Question: I am working on a linked list which I have basically working but I need to extend what I currently have but I am having a problem.
I have a structure which stores outbound call legs from phone calls. I am storing these calls in a linked list which is defined as below:
'''
typedef struct CallLogSearchOutboundStruct
{
char * target;
float duration;
char * cleardownCause;
BOOL allowOverwrite;
struct CallLogSearchOutboundStruct * nextLeg;
} callLogSearchOutboundStruct;
'''
I have the basic code working that I can successfully add a new outbound call onto the end of the linked list using the code below:
'''
void insertOutboundLegToList(callLogSearchOutboundStruct * outboundLeg, char * target, float duration, int cleardown, BOOL overwriteFirstOutboundLegs)
{
f (outboundLeg->target == NULL)
{
outboundLeg->target = strdup(target);
outboundLeg->duration = duration;
outboundLeg->cleardownCause = strdup(setCallResult(cleardown));
outboundLeg->allowOverwrite = FALSE;
outboundLeg->nextLeg = NULL;
}
else
{
if (overwriteFirstOutboundLegs == FALSE)
{
while (outboundLeg->nextLeg != NULL)
{
outboundLeg = outboundLeg->nextLeg;
}
}
if (outboundLeg->nextLeg == NULL)
{
outboundLeg->nextLeg = (callLogSearchOutboundStruct*)malloc(sizeof(callLogSearchOutboundStruct));
outboundLeg = outboundLeg->nextLeg;
outboundLeg->target = strdup(target);
outboundLeg->duration = duration;
outboundLeg->cleardownCause = strdup(setCallResult(cleardown));
outboundLeg->nextLeg = NULL;
}
else
{
outboundLeg->target = NULL;
outboundLeg->duration = 0;
outboundLeg->cleardownCause = NULL;
outboundLeg->target = strdup(target);
outboundLeg->duration = duration;
outboundLeg->cleardownCause = strdup(setCallResult(cleardown));
}
}
}
'''
This code is working however I need to modify it so that if the allowOverwrite flag is set it will then first the first outbound leg in the linked list, overwrite it and set the overwrite for the first leg to false, but all other legs in the list are set to allow overwrite.
Therefore, when a new outbound call needs to be inserted, if the overwrite first leg is set to false, then the program will need to loop through each outbound leg and check if the allow overwrite for that leg is set to true and if so overwrite that leg and then set the overwrite flag to false, then again on the next outbound leg, keep looping through until it sees allow overwrite true, overwrite and set to false, this should continue until the next leg is NULL then it just inserts the outbound leg onto the end as normal.
I think I have the base logic correct however, I seem to keep on NULL'ing the first leg, when I break from the loop so I end up with no outbound legs.
Below is how I have modified the code to try and achieve what I need.
'''
if (overwriteFirstOutboundLegs == TRUE)
{
outboundLeg->target = strdup(target);
outboundLeg->duration = duration;
outboundLeg->cleardownCause = strdup(setCallResult(cleardown));
outboundLeg->allowOverwrite = FALSE;
//Loop through existing outbound legs and set overwrite flag to TRUE
while (outboundLeg->nextLeg != NULL)
{
outboundLeg = outboundLeg->nextLeg;
outboundLeg->allowOverwrite = TRUE;
}
outboundLeg->nextLeg = NULL;
}
else
{
if (outboundLeg->target == NULL)
{
outboundLeg->target = strdup(target);
outboundLeg->duration = duration;
outboundLeg->cleardownCause = strdup(setCallResult(cleardown));
outboundLeg->allowOverwrite = FALSE;
outboundLeg->nextLeg = NULL;
}
else
{
if (outboundLeg->nextLeg == NULL)
{
outboundLeg->nextLeg = (callLogSearchOutboundStruct*)malloc(sizeof(callLogSearchOutboundStruct));
outboundLeg = outboundLeg->nextLeg;
outboundLeg->target = strdup(target);
outboundLeg->duration = duration;
outboundLeg->cleardownCause = strdup(setCallResult(cleardown));
outboundLeg->allowOverwrite = FALSE;
outboundLeg->nextLeg = NULL;
}
else
{
while (outboundLeg->nextLeg != NULL)
{
outboundLeg = outboundLeg->nextLeg;
if (outboundLeg->allowOverwrite == TRUE)
{
break;
}
}
outboundLeg->target = strdup(target);
outboundLeg->duration = duration;
outboundLeg->cleardownCause = strdup(setCallResult(cleardown));
outboundLeg->allowOverwrite = FALSE;
outboundLeg->nextLeg = NULL;
}
}
}
'''
I am calling the function using the following code:
'''
insertOutboundLegToList(outboundCallLegStartPtr, targetBuffer, durationBuffer, atoi(rowReport[cleardownColIndex]), overwriteFirstOutboundLegs);
'''
Attached below is also a diagram showing the flow that I need for inserting a new leg.

Thanks for any help you can provide.
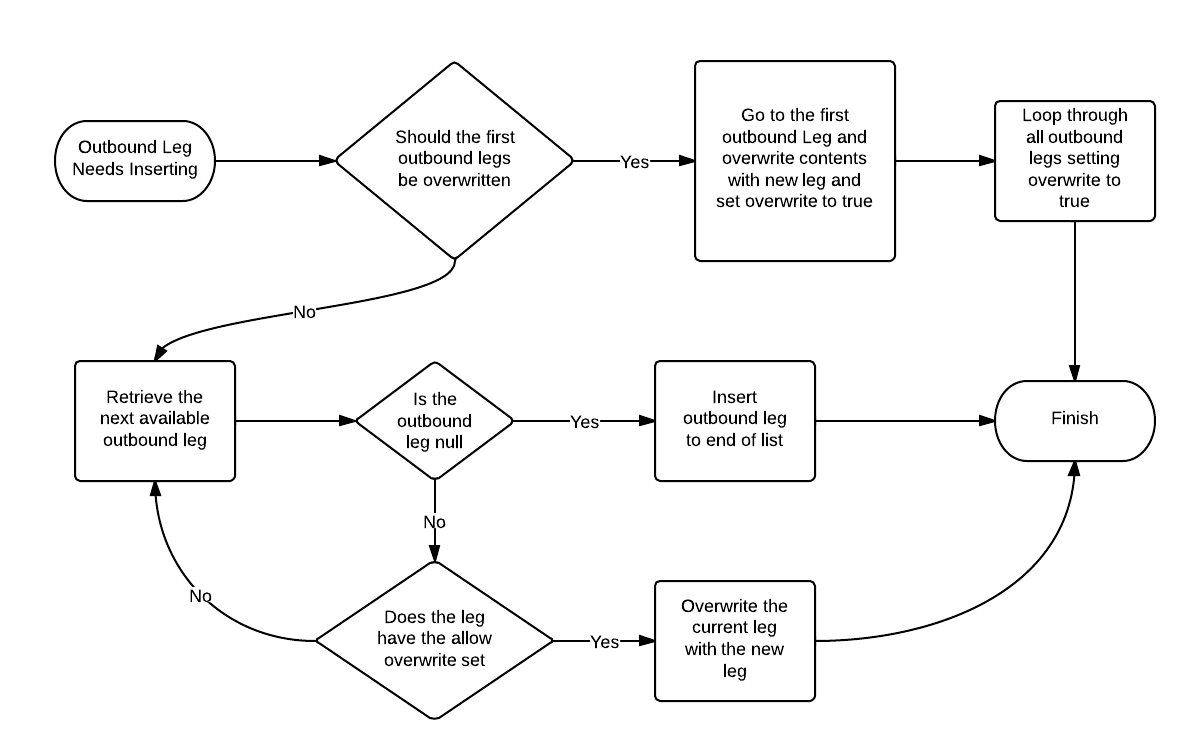
Answer: I find it useful to explore the actual problem with a small program dedicated to the exact problem at hand.
First, I think there is an error or omission in the diagram. I do believe you wish to always clear the 'overwrite' flag for the inserted or replaced leg. So, that's what the following example program does:
'''
#include <stdlib.h>
#include <string.h>
#include <errno.h>
#include <stdio.h>
typedef struct node {
struct node *next;
int overwrite;
int value;
} node;
node *insert(node **const listptr, int value, int overwrite)
{
/* No list specified? */
if (!listptr) {
errno = EINVAL;
return NULL;
}
/* Empty list? */
if (!*listptr) {
node *newnode;
newnode = malloc(sizeof *newnode);
if (!newnode) {
errno = ENOMEM;
return NULL;
}
newnode->next = NULL;
newnode->value = value;
newnode->overwrite = 0;
*listptr = newnode;
return newnode;
}
if (overwrite) {
node *const currnode = *listptr;
node *temp;
/* Overwrite contents */
currnode->value = value;
currnode->overwrite = 0;
/* Set overwrite flag for all nodes that follow */
temp = currnode->next;
while (temp) {
temp->overwrite = 1;
temp = temp->next;
}
return currnode;
} else {
node **ptr = listptr;
node *currnode = *listptr; /* always equal to *ptr */
/* Find the first overwritable node */
while (currnode && !currnode->overwrite) {
ptr = &currnode->next;
currnode = currnode->next;
}
/* Found an overwritable node? */
if (currnode) {
currnode->value = value;
currnode->overwrite = 0;
return currnode;
}
/* Construct a new node to be appended to the list. */
currnode = malloc(sizeof *currnode);
if (!currnode) {
errno = ENOMEM;
return NULL;
}
currnode->next = NULL;
currnode->value = value;
currnode->overwrite = 0;
/* Append to the list. */
*ptr = currnode;
return currnode;
}
}
void display(const char *const header, const node *list, const char *const footer)
{
if (header)
fputs(header, stdout);
if (list) {
do {
if (list->overwrite)
printf("/%d", list->value);
else
printf("%d", list->value);
list = list->next;
if (list)
putchar(' ');
} while (list);
} else
fputs("(empty)", stdout);
if (footer)
fputs(footer, stdout);
}
int main(int argc, char *argv[])
{
node *list = NULL;
int arg, value;
char dummy;
if (argc < 2 || !strcmp(argv[1], "-h") || !strcmp(argv[1], "--help")) {
fprintf(stderr, "
");
fprintf(stderr, "Usage: %s [ -h | --help ]
", argv[0]);
fprintf(stderr, " %s VALUE ... VALUE
", argv[0]);
fprintf(stderr, "Where VALUE is
");
fprintf(stderr, " /INTEGER to insert-overwrite INTEGER, or
");
fprintf(stderr, " INTEGER to insert INTEGER normally.
");
fprintf(stderr, "
");
return EXIT_FAILURE;
}
display("Initial list: ", list, ".
");
for (arg = 1; arg < argc; arg++) {
if (sscanf(argv[arg], " /%d %c", &value, &dummy) == 1) {
if (!insert(&list, value, 1)) {
fflush(stdout);
fprintf(stderr, "Cannot insert-overwrite %s: %s.
", argv[arg], strerror(errno));
return EXIT_FAILURE;
} else
printf("Inserted %d with overwrite set:
", value);
} else
if (sscanf(argv[arg], " %d %c", &value, &dummy) == 1) {
if (!insert(&list, value, 0)) {
fflush(stdout);
fprintf(stderr, "Cannot insert %s: %s.
", argv[arg], strerror(errno));
return EXIT_FAILURE;
} else
printf("Inserted %d:
", value);
} else {
fflush(stdout);
fprintf(stderr, "%s: Not a valid VALUE.
", argv[arg]);
return EXIT_FAILURE;
}
display(" ", list, ".
");
}
display("Final list: ", list, ".
");
return EXIT_SUCCESS;
}
'''
The idea is that you give a test sequence as command line parameters, each value being an integer (heavily simplifying your leg definitions!). Precede the value with a slash if it should be inserted with overwriting set.
You can compile the above with for example
'''
gcc -W -Wall -O3 example.c -o example
'''
Let's consider the test sequence '1 2 3 /4 5 /6', meaning we insert the six first positive integers in order, but '4' and '6' with overwrite flag set (and unset for all others):
'''
./example 1 2 3 /4 5 /6
'''
which outputs
'''
Initial list: (empty).
Inserted 1:
1.
Inserted 2:
1 2.
Inserted 3:
1 2 3.
Inserted 4 with overwrite set:
4 /2 /3.
Inserted 5:
4 5 /3.
Inserted 6 with overwrite set:
6 /5 /3.
Final list: 6 /5 /3.
'''
After the three legs are inserted, the path is obviously just '1 2 3', since the overwrite flag was not set for any of them, and initially the list was empty.
When '4' is inserted with overwrite set, my logic overwrites the first one, (in contradiction to the logic description in the question), and sets the overwrite flag for the rest of the legs in the path. Therefore, the path becomes '4 /2 /3'.
When '5' is inserted, it replaces '2', since '2' had overwrite flag set. Again, in contradiction to the logic description in the question, I the overwrite flag for '5'. Therefore, the path becomes '4 5 /3'.
When '6' is inserted with overwrite set, it overwrites the first one. Again, I clear the overwrite flag for it, in contradiction to the logic described in the question, but set for all the rest of the legs in the path, so the path becomes '6 /5 /3'.
---
First, a minor note about the node structure: The fact that I put the next pointer at the start of the node structure is just a habit.
(It may help the compiler generate better code on some architectures, because the 'next' pointer then points to the address where the 'next->next' is, and that may help the compiler or the processor do simpler instructions and better prefetching patterns when doing a path walk. If you put the 'next' pointer somewhere else, the 'next->next' is at a fixed offset of that address; in cases that require an extra instruction. Does it matter in practice? Usually not, not even a single CPU cycle.)
The 'insert()' function implementation should be quite straightforward:
- If the list is empty, create a new node, setting its overwrite flag to false. Done.Otherwise:- If overwriting is desired, replace the first node, setting its overwrite flag to false, and the overwrite flag for all other nodes to true. Done.Otherwise:- If there is a node with overwrite flag true, replace that node, resetting its overwrite flag to false. Done.Otherwise:- Create a new node, setting its overwrite flag to false. Append the new node to the end of the list. Done.
The only "trick" you might wonder about, is how the 'ptr' pointer is used. Simply put, it is the address where the 'currnode' pointer was obtained from, essentially 'currnode = *ptr'. This way, instead of checking for 'currnode->next' within the loop, we just traverse the list until 'currnode' becomes NULL. Then, '*ptr' refers to the '->next' pointer in the final element in the list, and we can just assign to it, to append the newly created node to the list.
I realize that this does not answer the OP's question, but that is because I don't know how to tackle the two levels of issues in the original question at the same time -- I believe there is both that logic issue (with the overwrite flags), and some kind of an implementation problem related to how the linked list is managed.
When debugging, fixing programs, or writing new programs, I always try to limit the possible sources of problems to the smallest possible set. Writing limited, simplified test cases like the above program lets me concentrate on one thing at a time, without having to switch my brain between the overall logic and the nitty-gritty details of implementation. Simply put, this is the way I'd work through the OP's problem, if it was my own code.
Now that I have an example code that implements the logic I believe is correct, and I can easily stress-test the logic, I can implement the more complex actual leg structure and leg insertion function. Knowing the logic works (and I can verify any corner case using the test program if I get any doubts), I can concentrate on the actual implementation.
Obviously, it is up to the OP now to decide which logic (their or mine) to use, and if using mine, to see how our implementations differ; I don't think the OP posted enough code (the full insertion routine) to tell where the actual problems are. At least I cannot get a full enough overview to be sure.
Anyway, hope this helps. Questions?